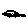
Label: car